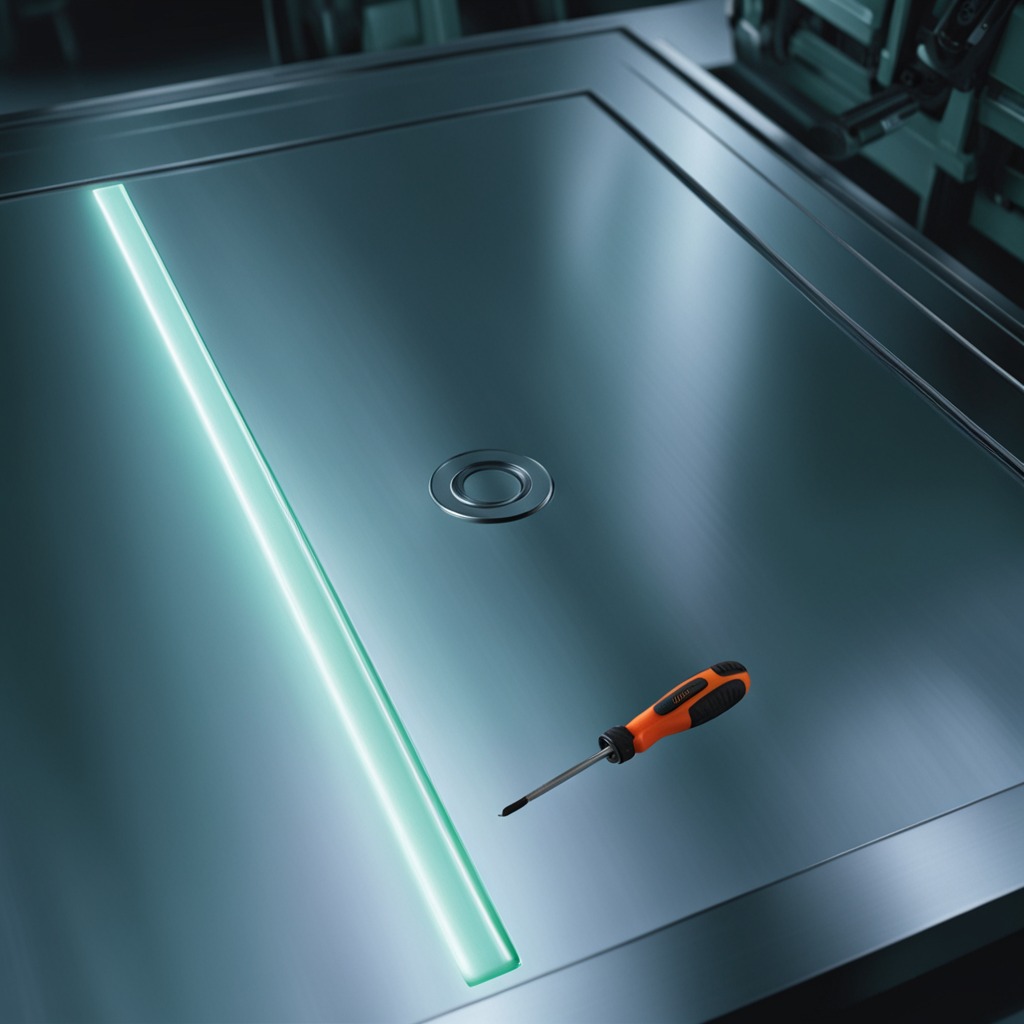
A screwdriver lies on a metal table in a machine shop under fluorescent lights.